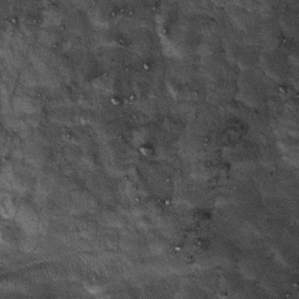
Label: frost